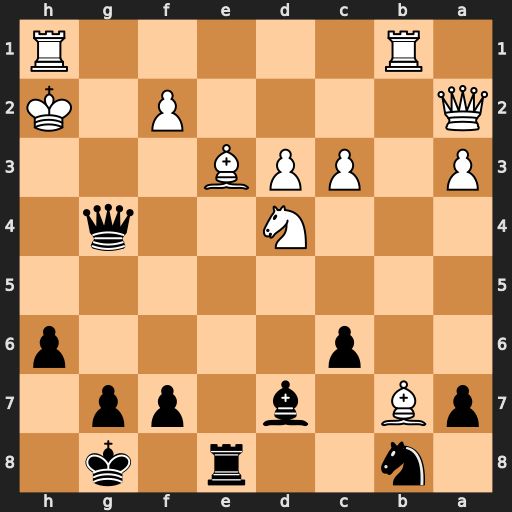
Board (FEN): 1n2r1k1/pB1b1pp1/2p4p/8/3N2q1/P1PPB3/Q4P1K/1R5R
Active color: b
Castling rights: -
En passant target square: -
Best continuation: Re5 Rb5 cxb5 Bg2 Rh5+ Kg1 Qd1+